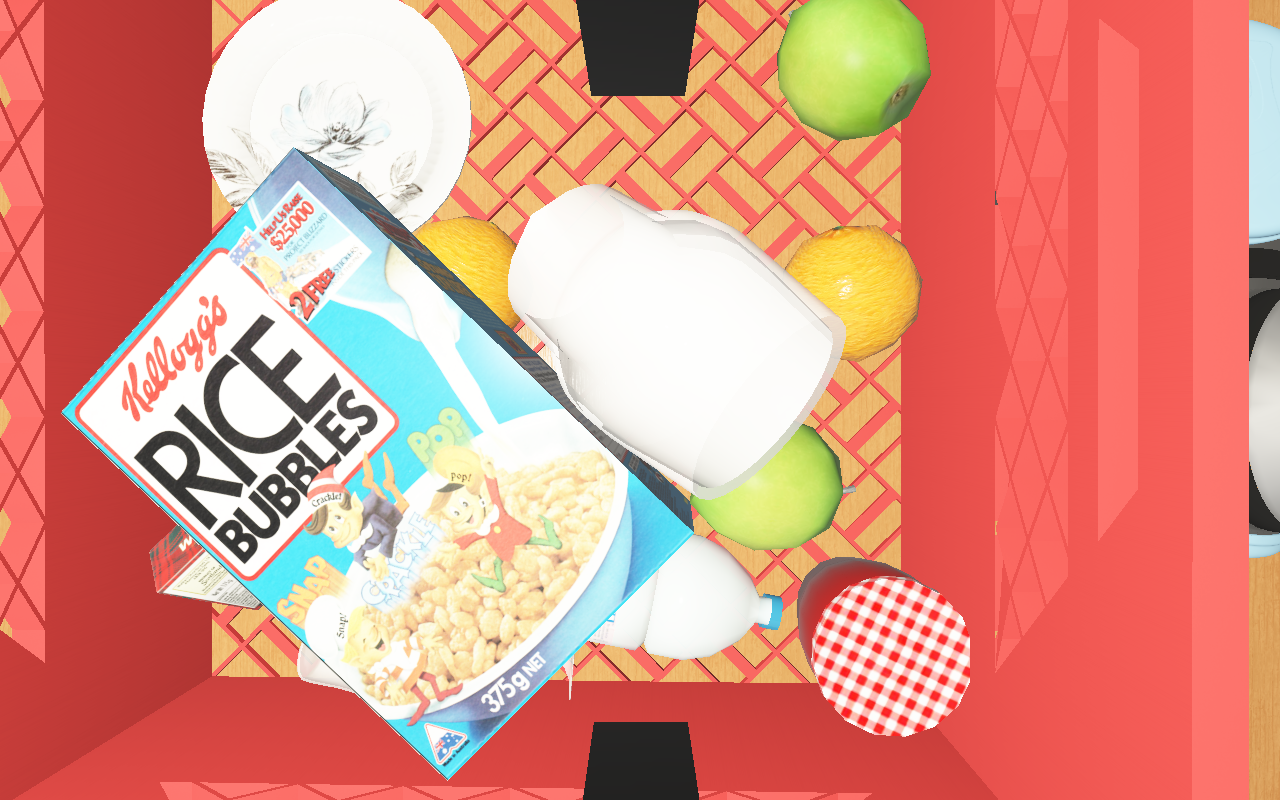
Objects in the scene:
carafe
apple
apple
orange
plate
jam jar
cereal box
cereal box